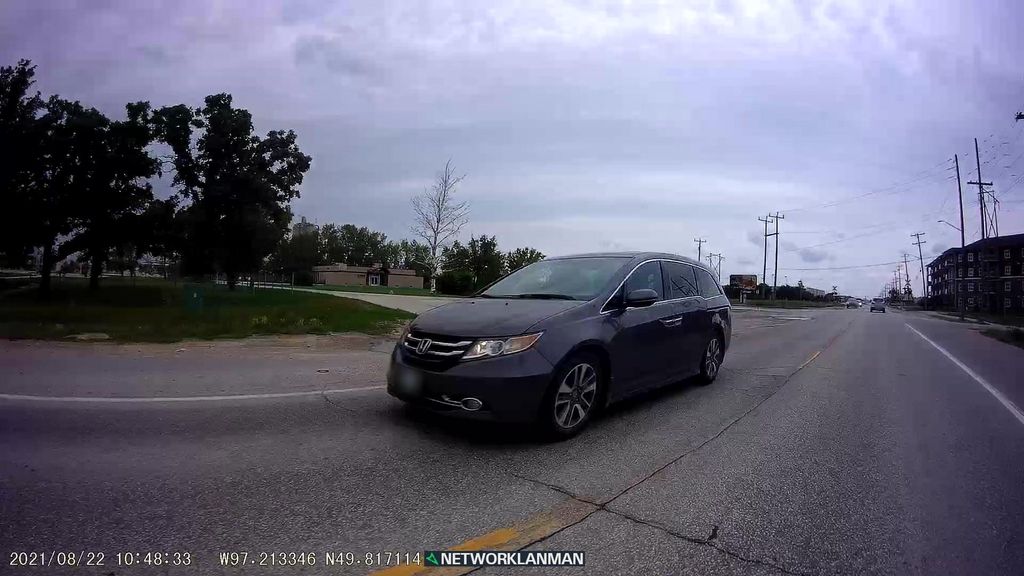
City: winnipeg